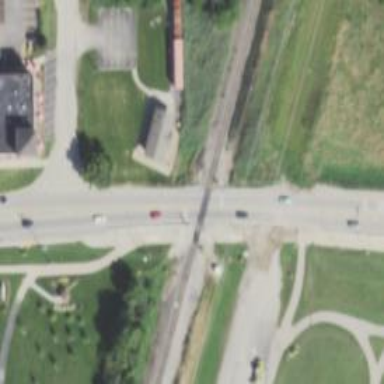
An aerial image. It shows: Uncontrolled crossing on the road.